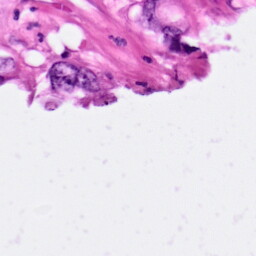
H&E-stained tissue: Pancreatic